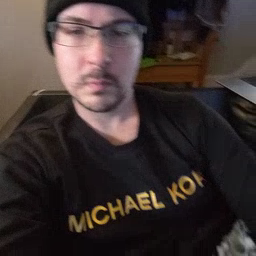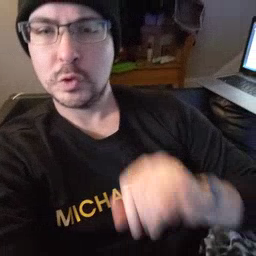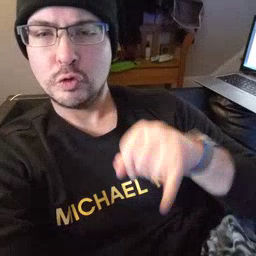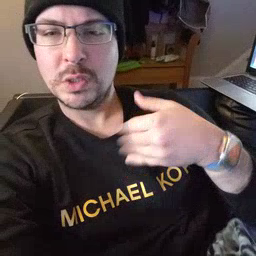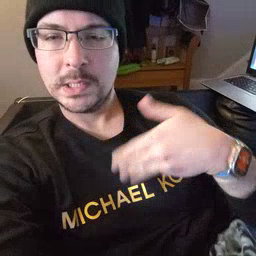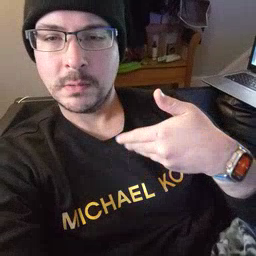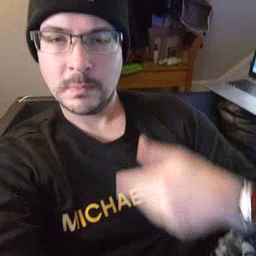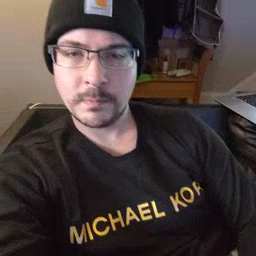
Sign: jeans